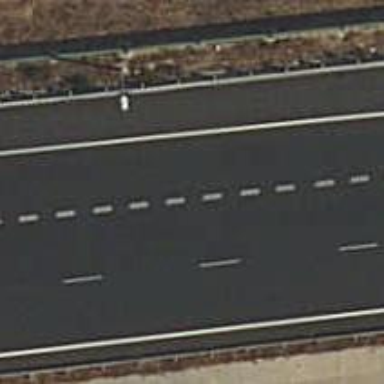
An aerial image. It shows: Motorway link.